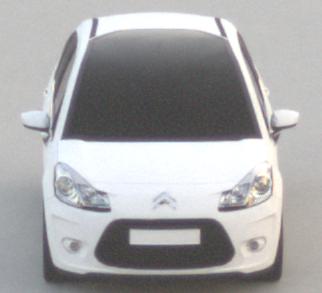
Make: Citroen
Model: C3 1.1
Detailed model: C3 (II)
Model produced from: 2010/01
Model produced until: 2012/03
Doors: 5
Color: white
Road condition: dry road
Daytime: sunrise or sunset
Contrast: low contrast